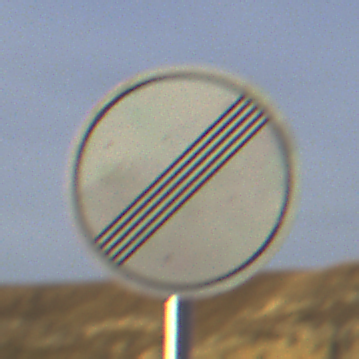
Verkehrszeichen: EndeSaemtlicherBegrenzungen
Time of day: SunriseSunset
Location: Outdoor (Nature)
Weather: PartlyCloudy
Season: NotSpecified
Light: Natural